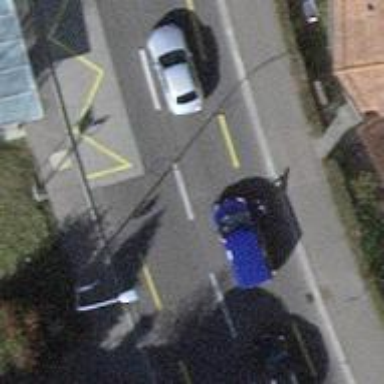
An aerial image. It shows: Public transport stop position.